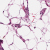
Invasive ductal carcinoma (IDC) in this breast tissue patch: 0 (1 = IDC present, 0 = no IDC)